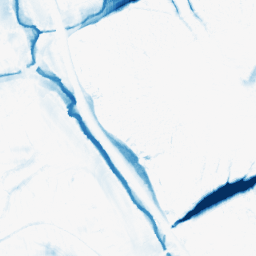
Category: morphological
Decomposition family: morphological_ellipse
Decomposition parameters: operation: closing
width: 30
height: 20
Upsampling method: quadratic
Upsampling parameters: scale: 8
Upsampling scale: 8